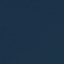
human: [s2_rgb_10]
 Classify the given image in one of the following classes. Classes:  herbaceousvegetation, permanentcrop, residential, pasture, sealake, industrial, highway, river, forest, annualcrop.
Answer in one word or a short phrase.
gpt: SeaLake